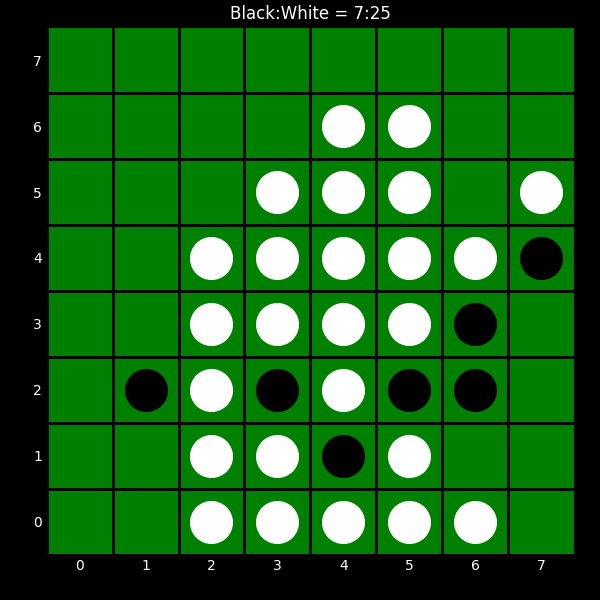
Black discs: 7
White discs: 25